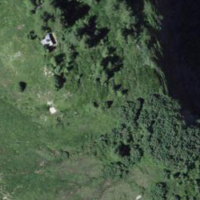
EUNIS habitat code: 31
Species observed at this site:
Arnica montana